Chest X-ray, PA view. Patient: 48 years old, sex F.
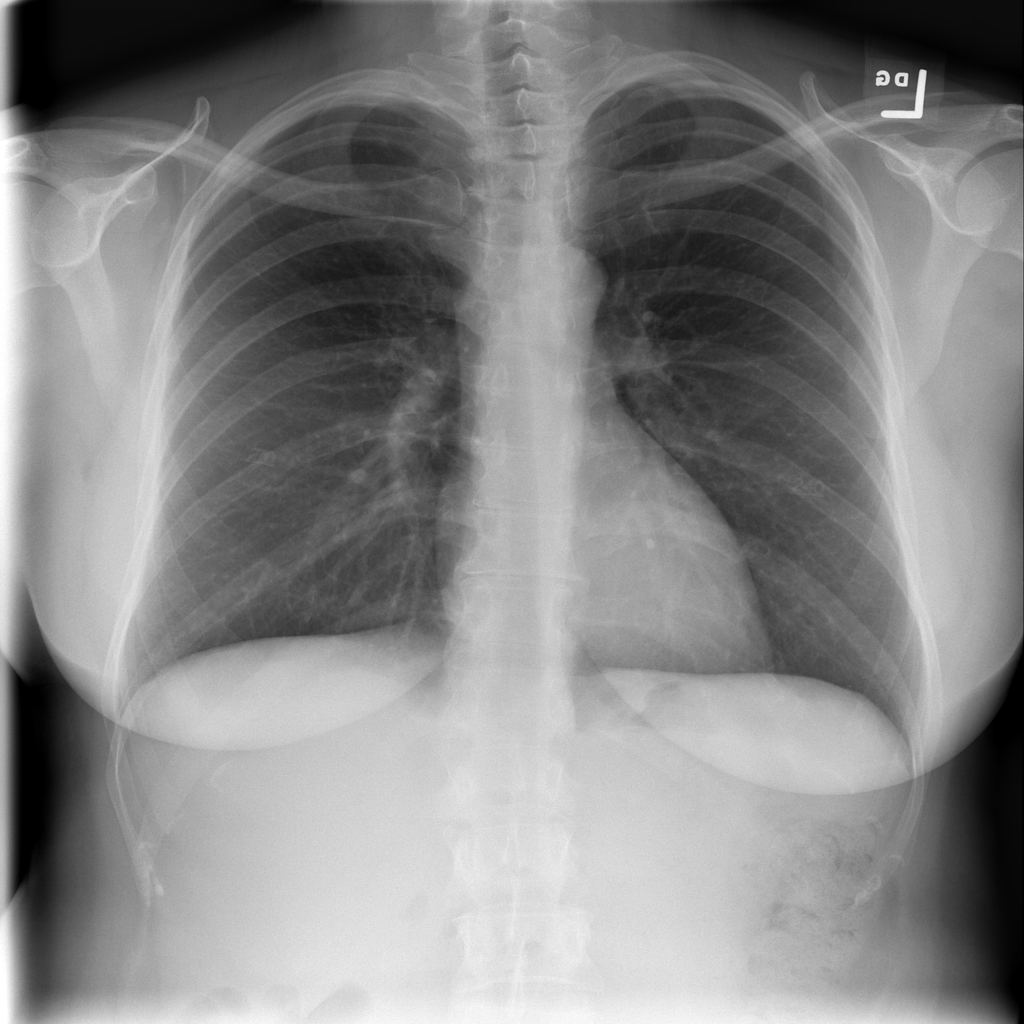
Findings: No Finding